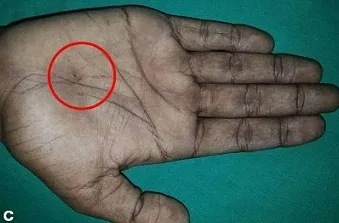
Palmar pitting.
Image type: medical_photograph (skin_photograph)